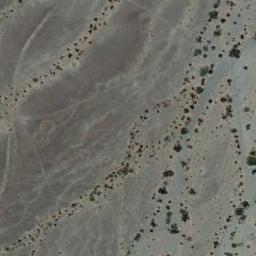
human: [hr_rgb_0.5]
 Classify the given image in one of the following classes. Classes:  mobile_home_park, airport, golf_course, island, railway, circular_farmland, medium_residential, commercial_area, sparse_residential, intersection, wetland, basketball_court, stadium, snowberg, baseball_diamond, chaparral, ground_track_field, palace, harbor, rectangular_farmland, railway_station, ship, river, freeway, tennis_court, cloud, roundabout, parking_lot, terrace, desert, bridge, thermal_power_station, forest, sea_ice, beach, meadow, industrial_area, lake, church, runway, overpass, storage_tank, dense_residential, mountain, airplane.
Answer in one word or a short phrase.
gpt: chaparral